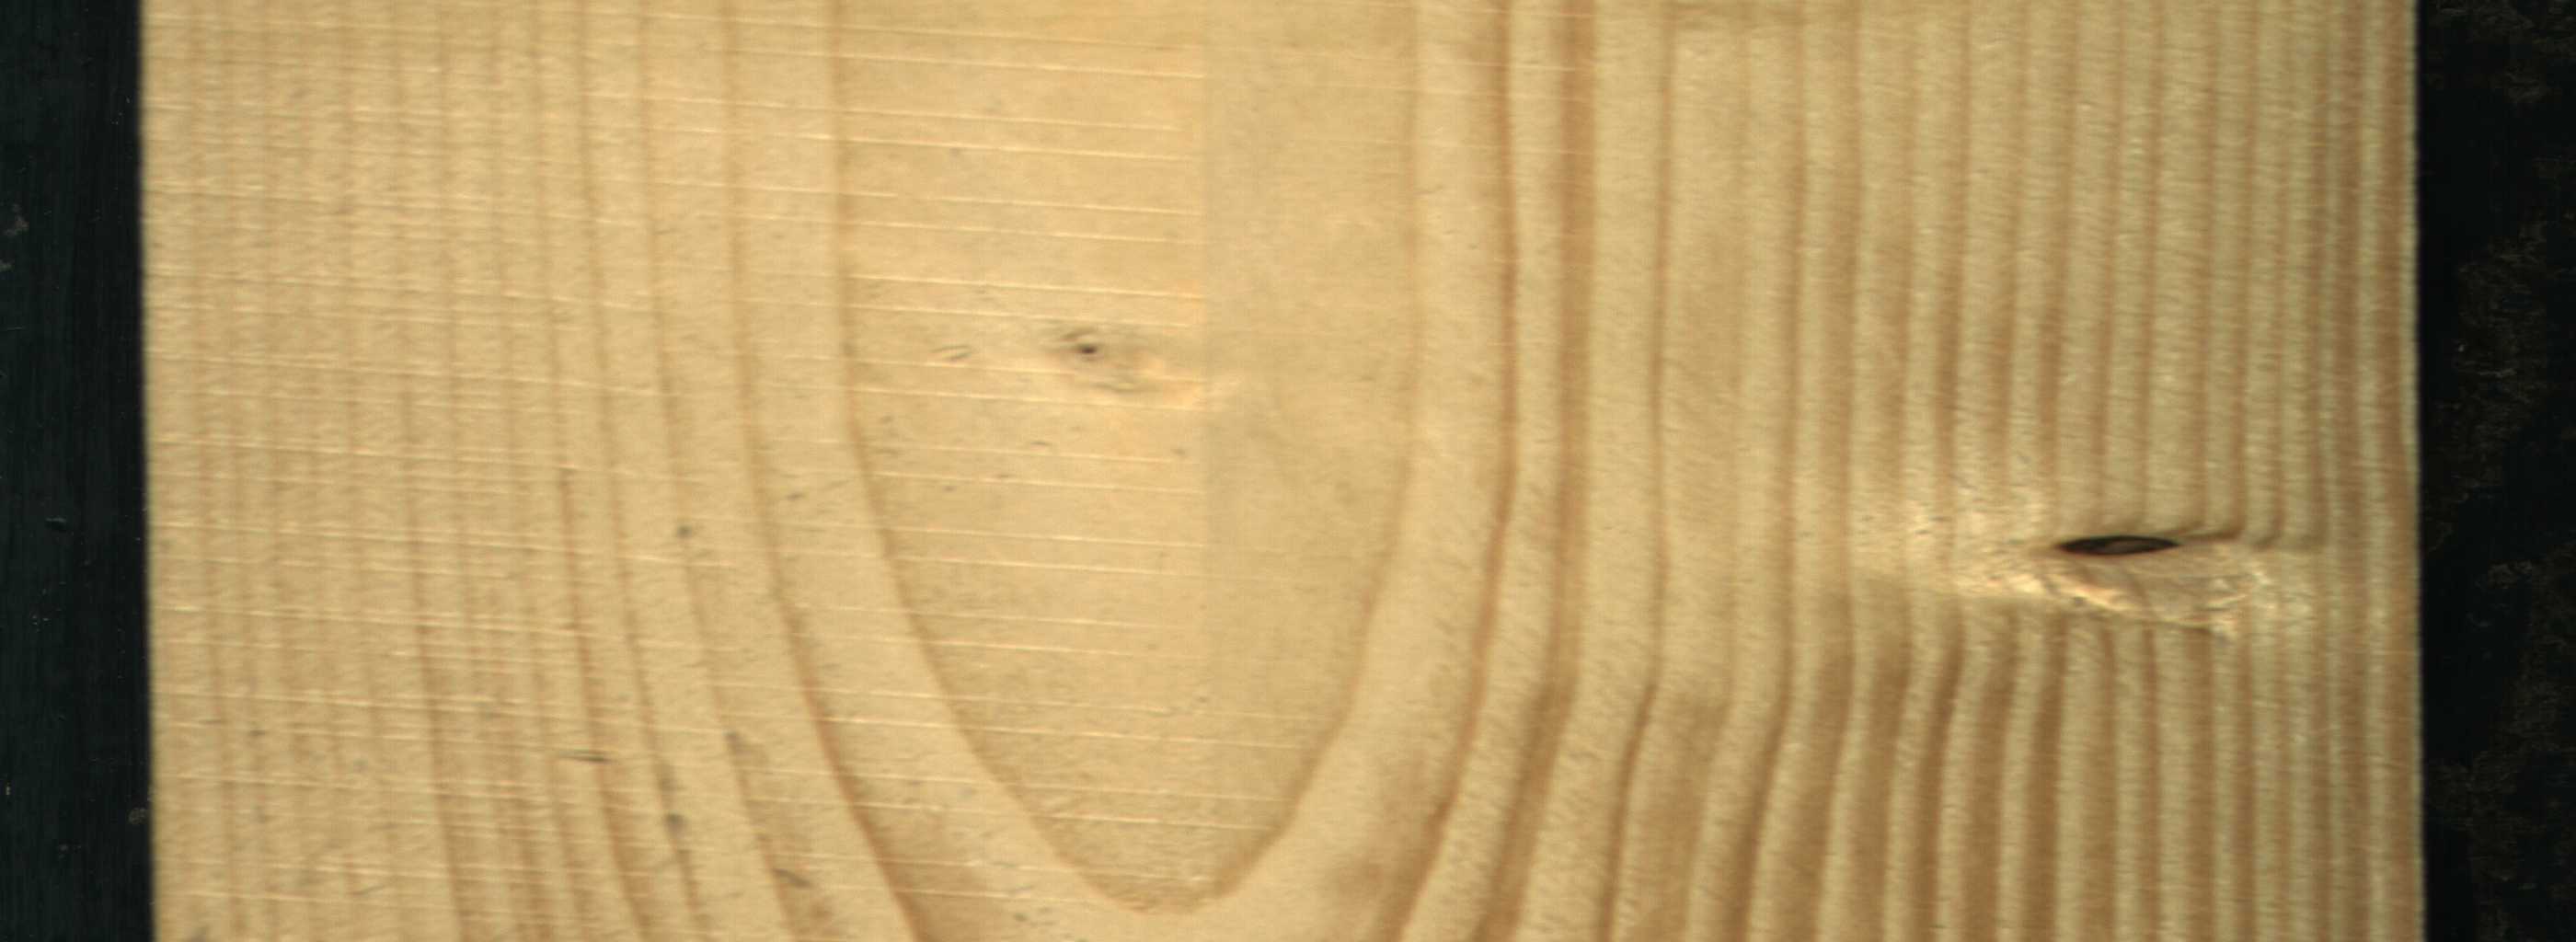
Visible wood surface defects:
Dead_Knot
Live_Knot